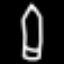
Label: pencil